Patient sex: M
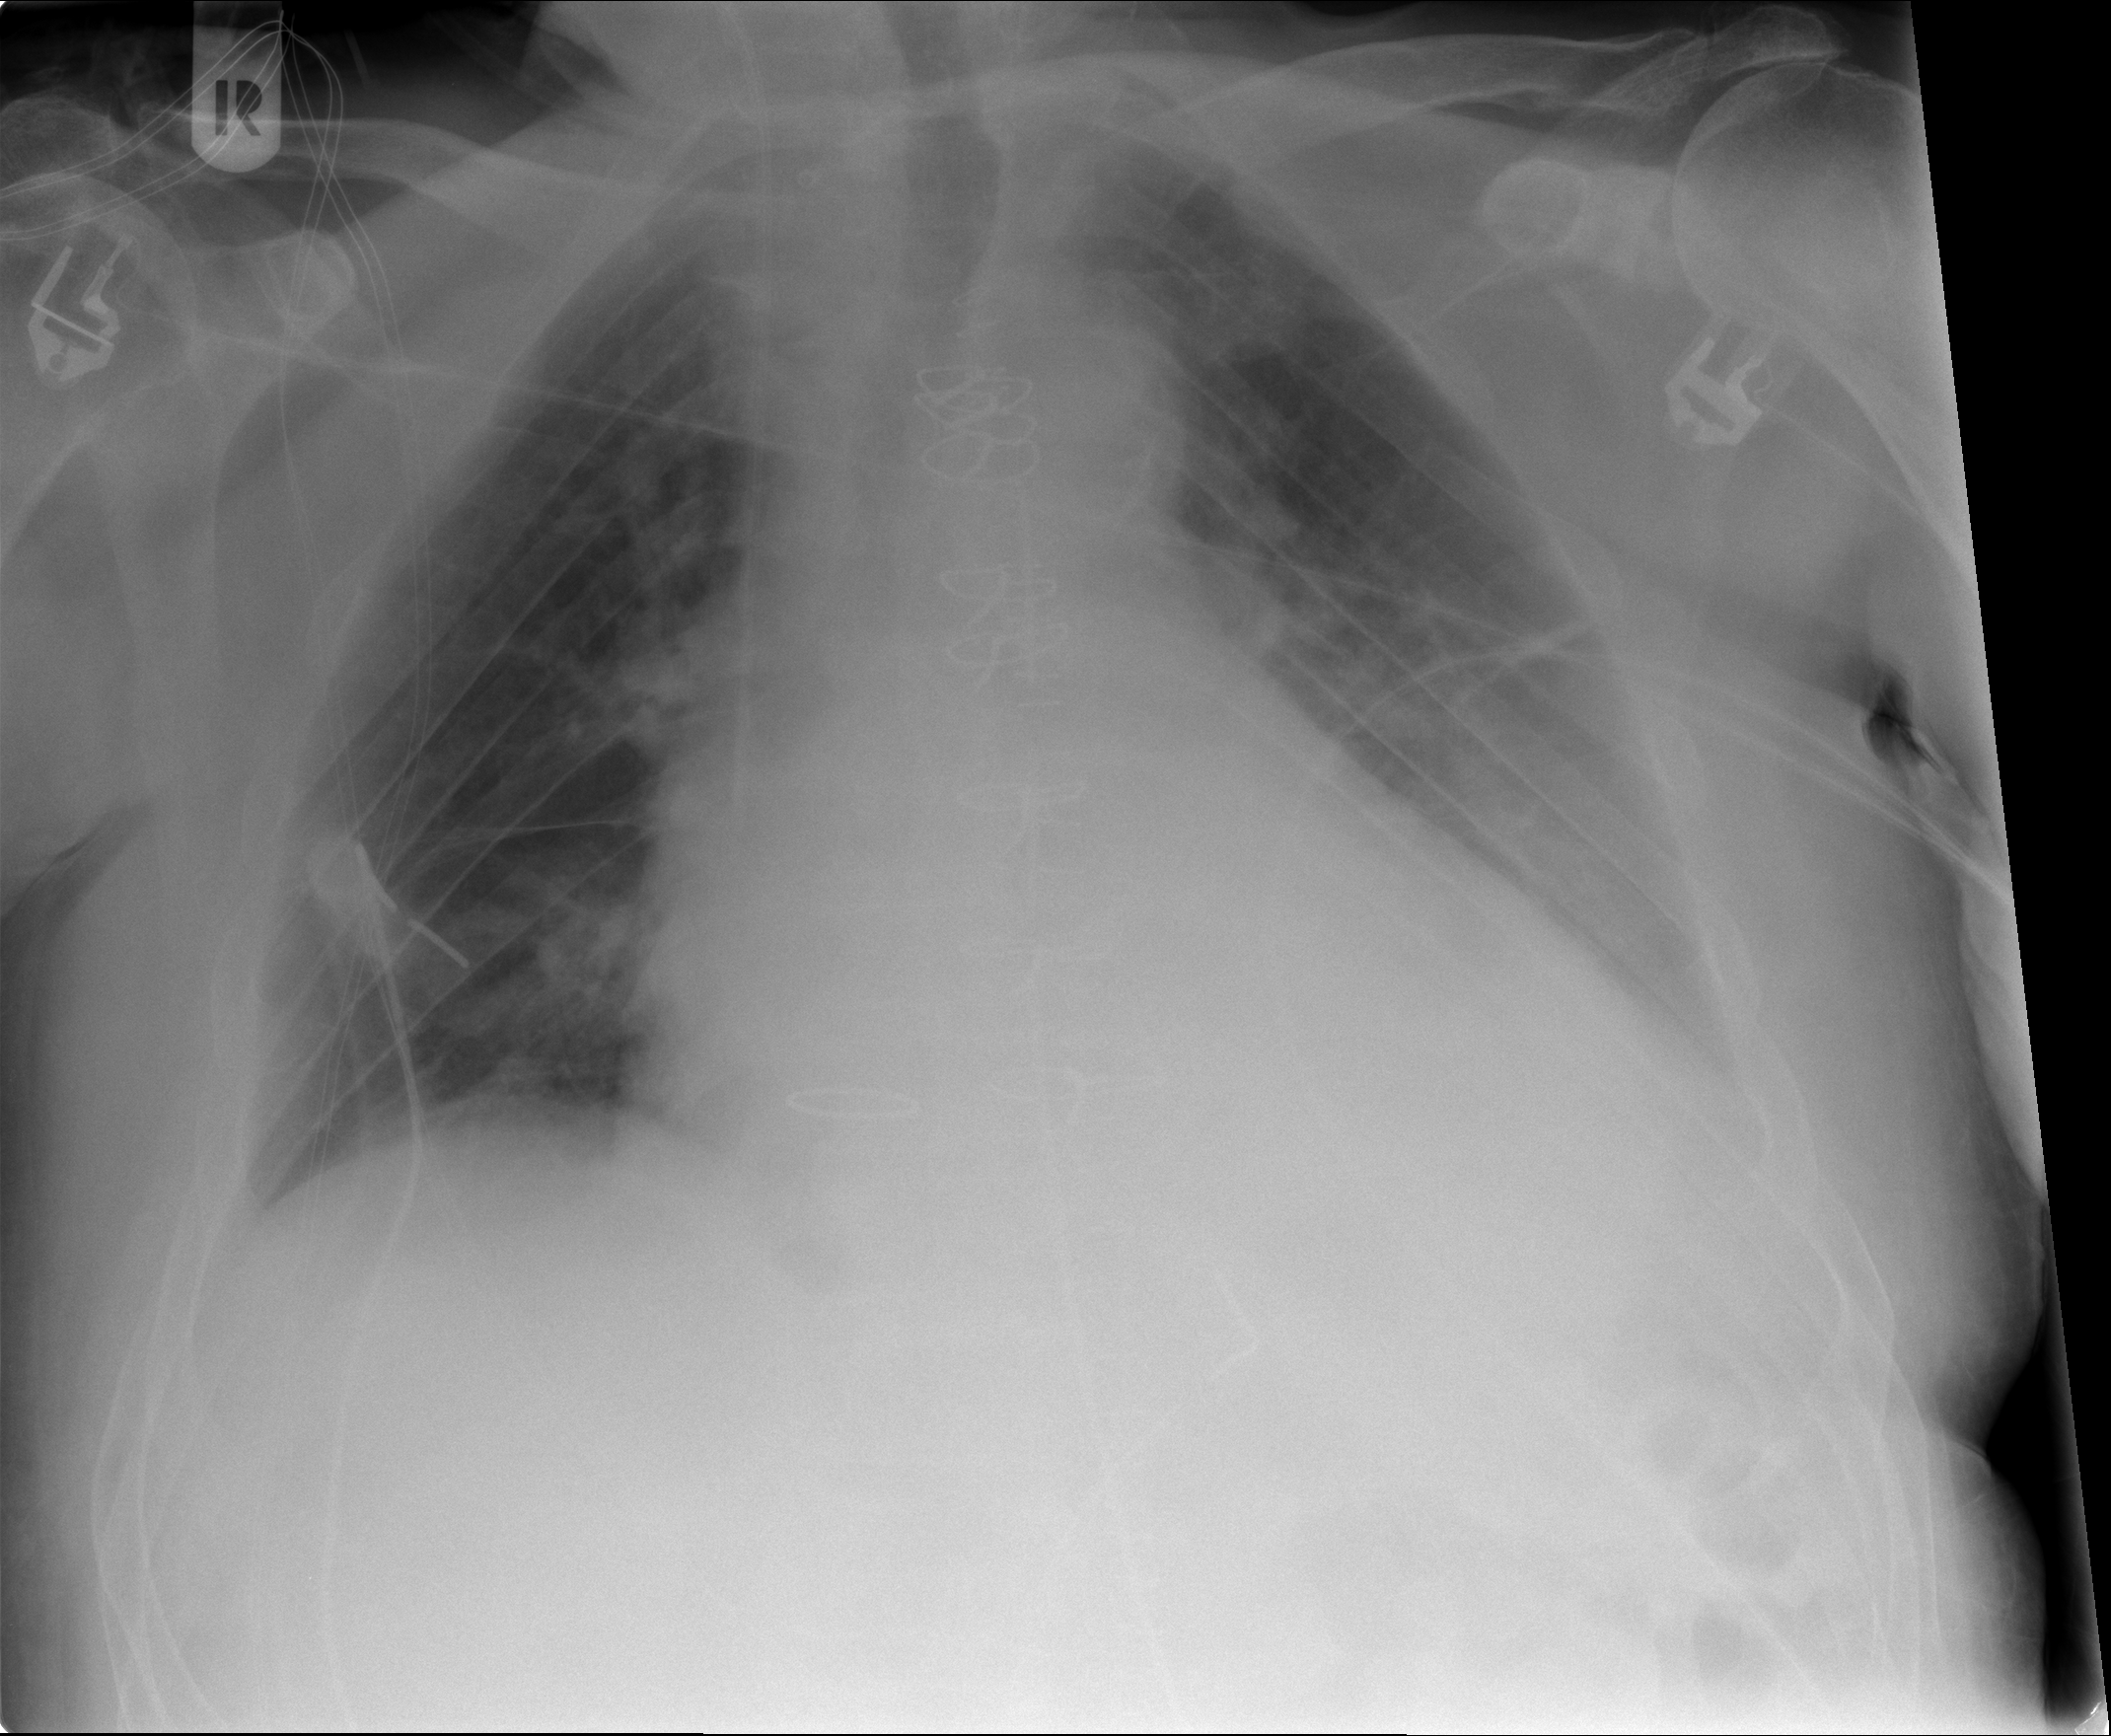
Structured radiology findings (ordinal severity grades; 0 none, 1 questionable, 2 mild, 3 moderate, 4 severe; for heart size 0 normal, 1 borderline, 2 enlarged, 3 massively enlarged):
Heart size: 2
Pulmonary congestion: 2
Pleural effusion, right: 0
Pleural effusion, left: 2
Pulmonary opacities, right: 0
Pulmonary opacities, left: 0
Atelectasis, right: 0
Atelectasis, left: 2